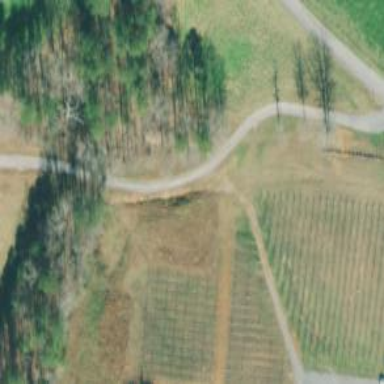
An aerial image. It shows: Driveway leading to service road.